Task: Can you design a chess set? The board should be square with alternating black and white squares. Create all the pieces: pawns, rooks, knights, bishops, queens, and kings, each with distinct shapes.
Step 3204:
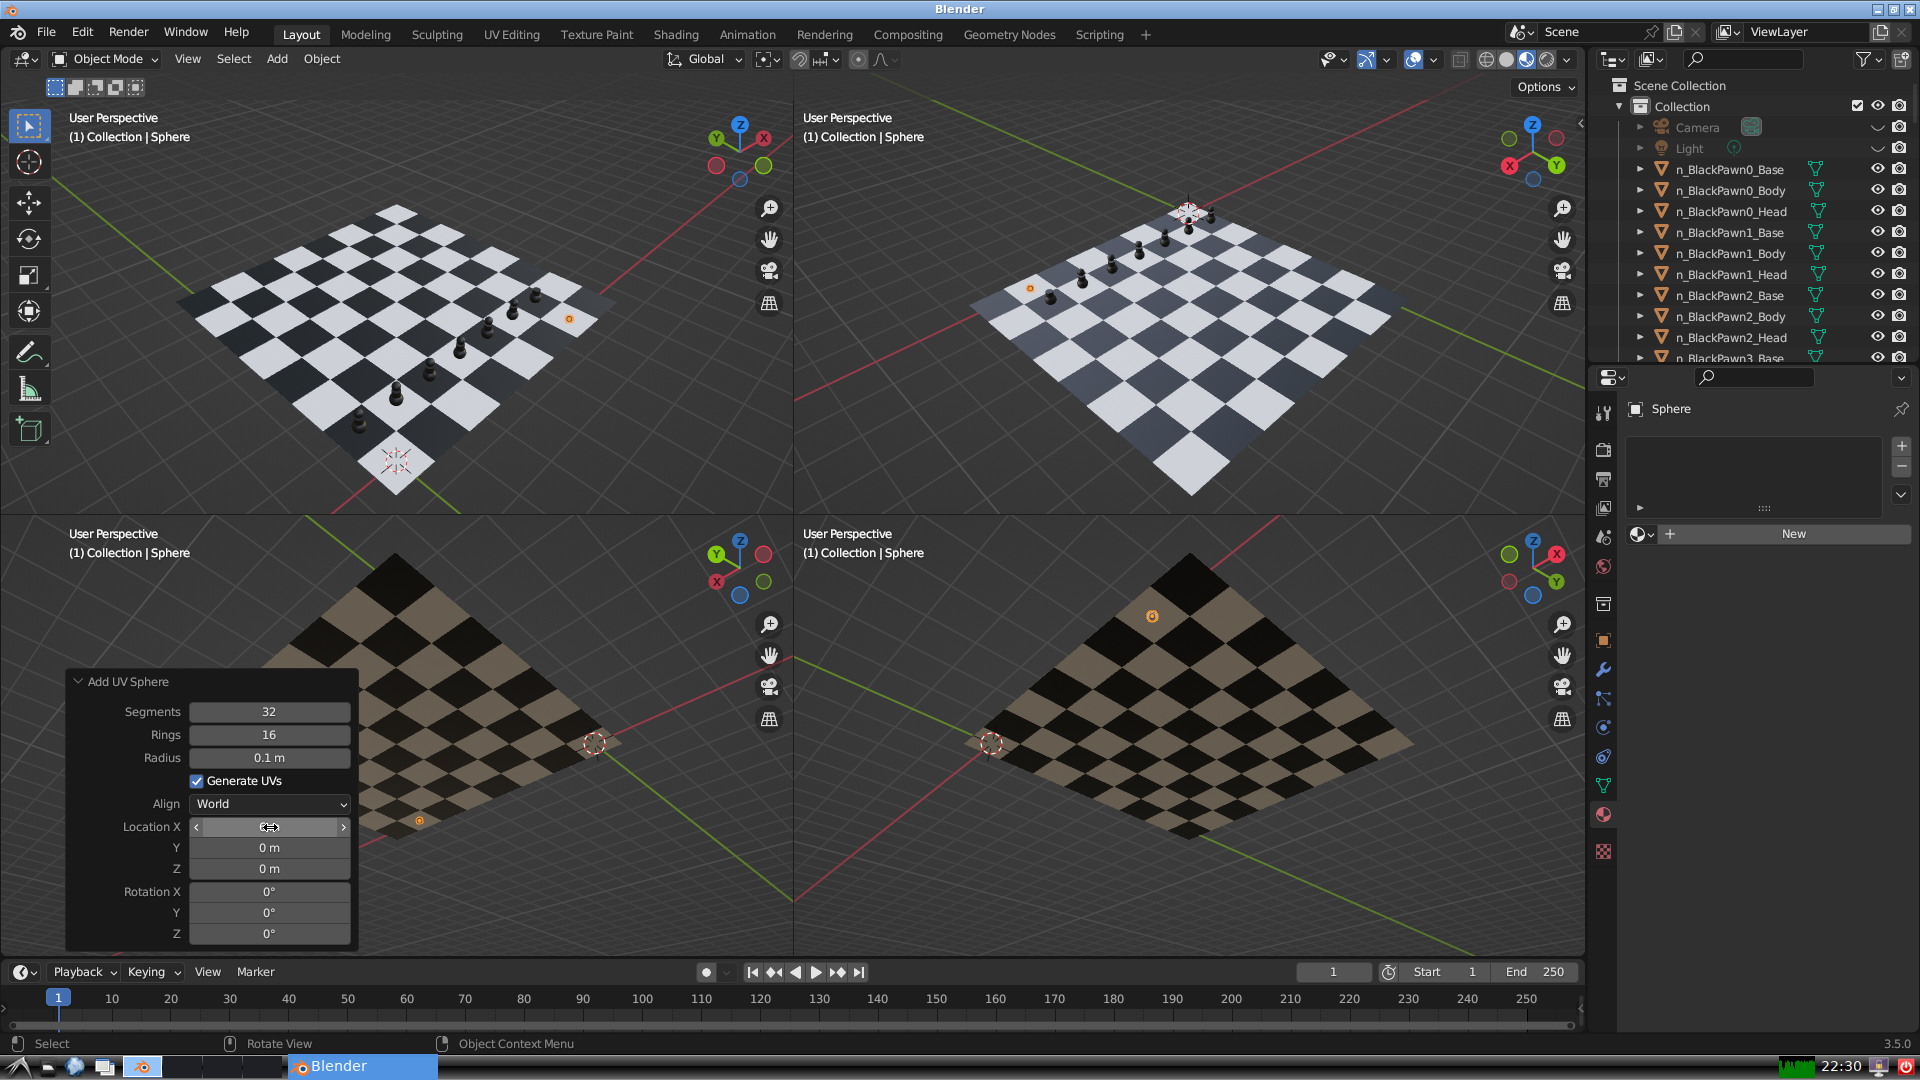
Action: {"mouse_move": [270, 849]}